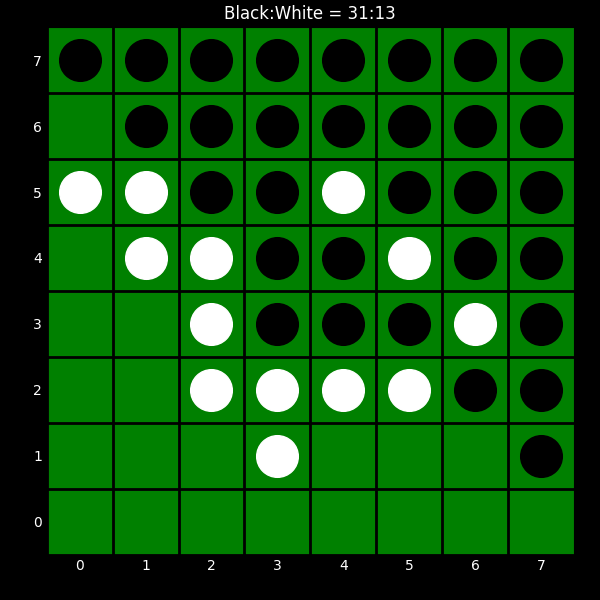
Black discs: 31
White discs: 13